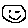
Label: smiley face